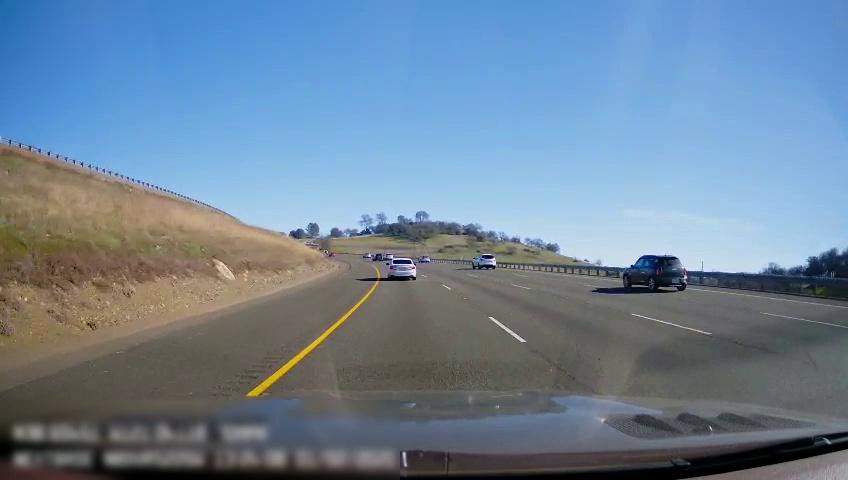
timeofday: Day
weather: Sunny
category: Drivable Space
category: Vehicles | Car
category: Vehicles | Car
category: Vehicles | SUV
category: Vehicles | SUV
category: Vehicles | Car
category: Vehicles | SUV
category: Lanes | Current Lane
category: Lanes | Current Lane
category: Lanes | Alternate Lane
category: Lanes | Alternate Lane
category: Lanes | Alternate Lane